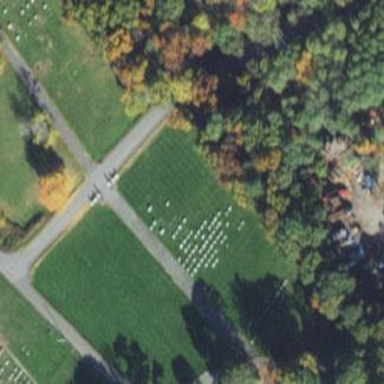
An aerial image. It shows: Cemetery with historical significance.